Question: Getting the error from the image when trying to upload my app to app store through application launcher.
Entitlements.plist: cannot read entitlement data
Steps to reproduce:
1. Use phonegap to build app
2. Create Distribution Certificates .p12 and .provision from Apple Developer website
3. Use https://build.phonegap.com/ to put the app in .ipa
4. Use application launcher to put the .ipa file
Got an error before about the info.plist file, I fixed it by adding the bundle version and bundle version short.
Browsing through the docs I found this workaround, however it did not work.
'''
I tried using codesign:
$ unzip /Path/PGBuildApp.ipa
$ rm -rf Payload/PGBuildApp.app/_CodeSignature/
$ cp /PATH/App.mobileprovision Payload/PGBuildApp.app/embedded.mobileprovision
$ codesign -f -s "iPhone Distribution: NAME" PayLoad/PGBuildApp.app/ResourceRules.plist --entitlements Entitlements.plist Payload/PGBuildApp.app
'''

Id there any other way I can upload my app to the app store? Perhaps I am missing something.
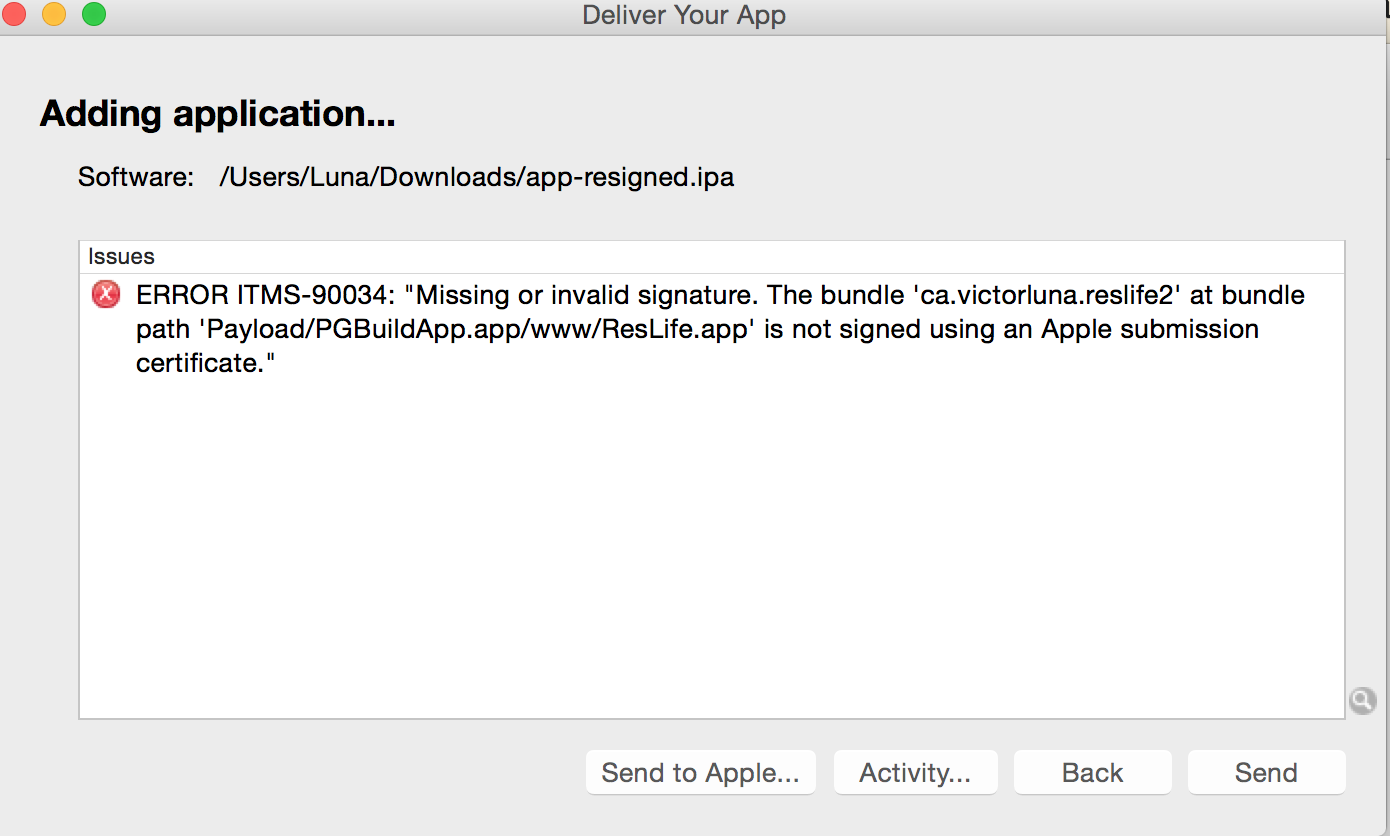
Answer: Instead of using codesign or application launcher you can use xCode to build the app. You will be able to build the file in xCode and then everything should work without problems.